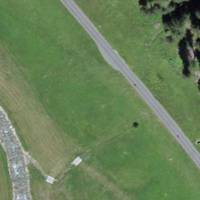
EUNIS habitat code: 26
Species observed at this site:
Dactylorhiza majalis
Carduus personata